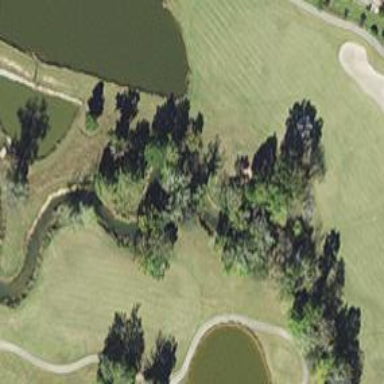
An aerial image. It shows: Golf fairway surrounded by grass.